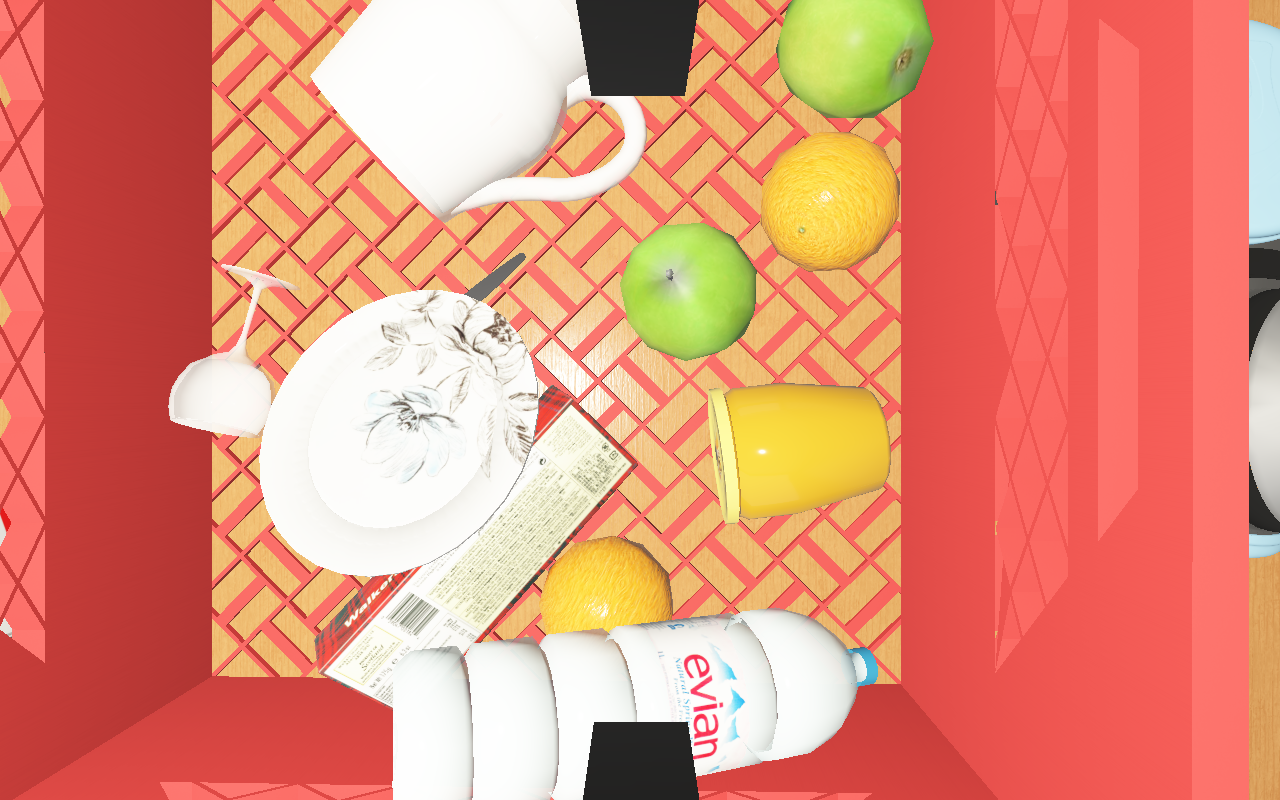
Objects in the scene:
carafe
orange
glass
wineglass
honey jar
cereal box
cereal box
biscuit box